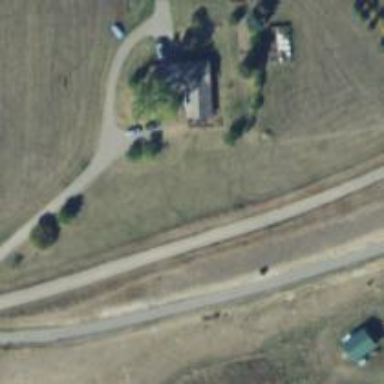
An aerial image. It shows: Driveway.